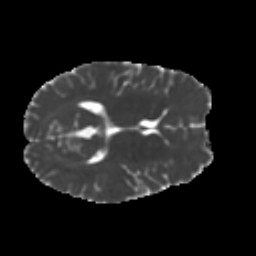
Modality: MD
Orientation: axial
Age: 31
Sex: female
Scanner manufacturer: ge
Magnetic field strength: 3 T
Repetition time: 7.8 s
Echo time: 0.0606 s